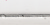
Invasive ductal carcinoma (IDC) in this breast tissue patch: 0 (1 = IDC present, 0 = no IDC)